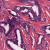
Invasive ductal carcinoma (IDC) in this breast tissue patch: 1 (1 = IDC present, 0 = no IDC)